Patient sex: F
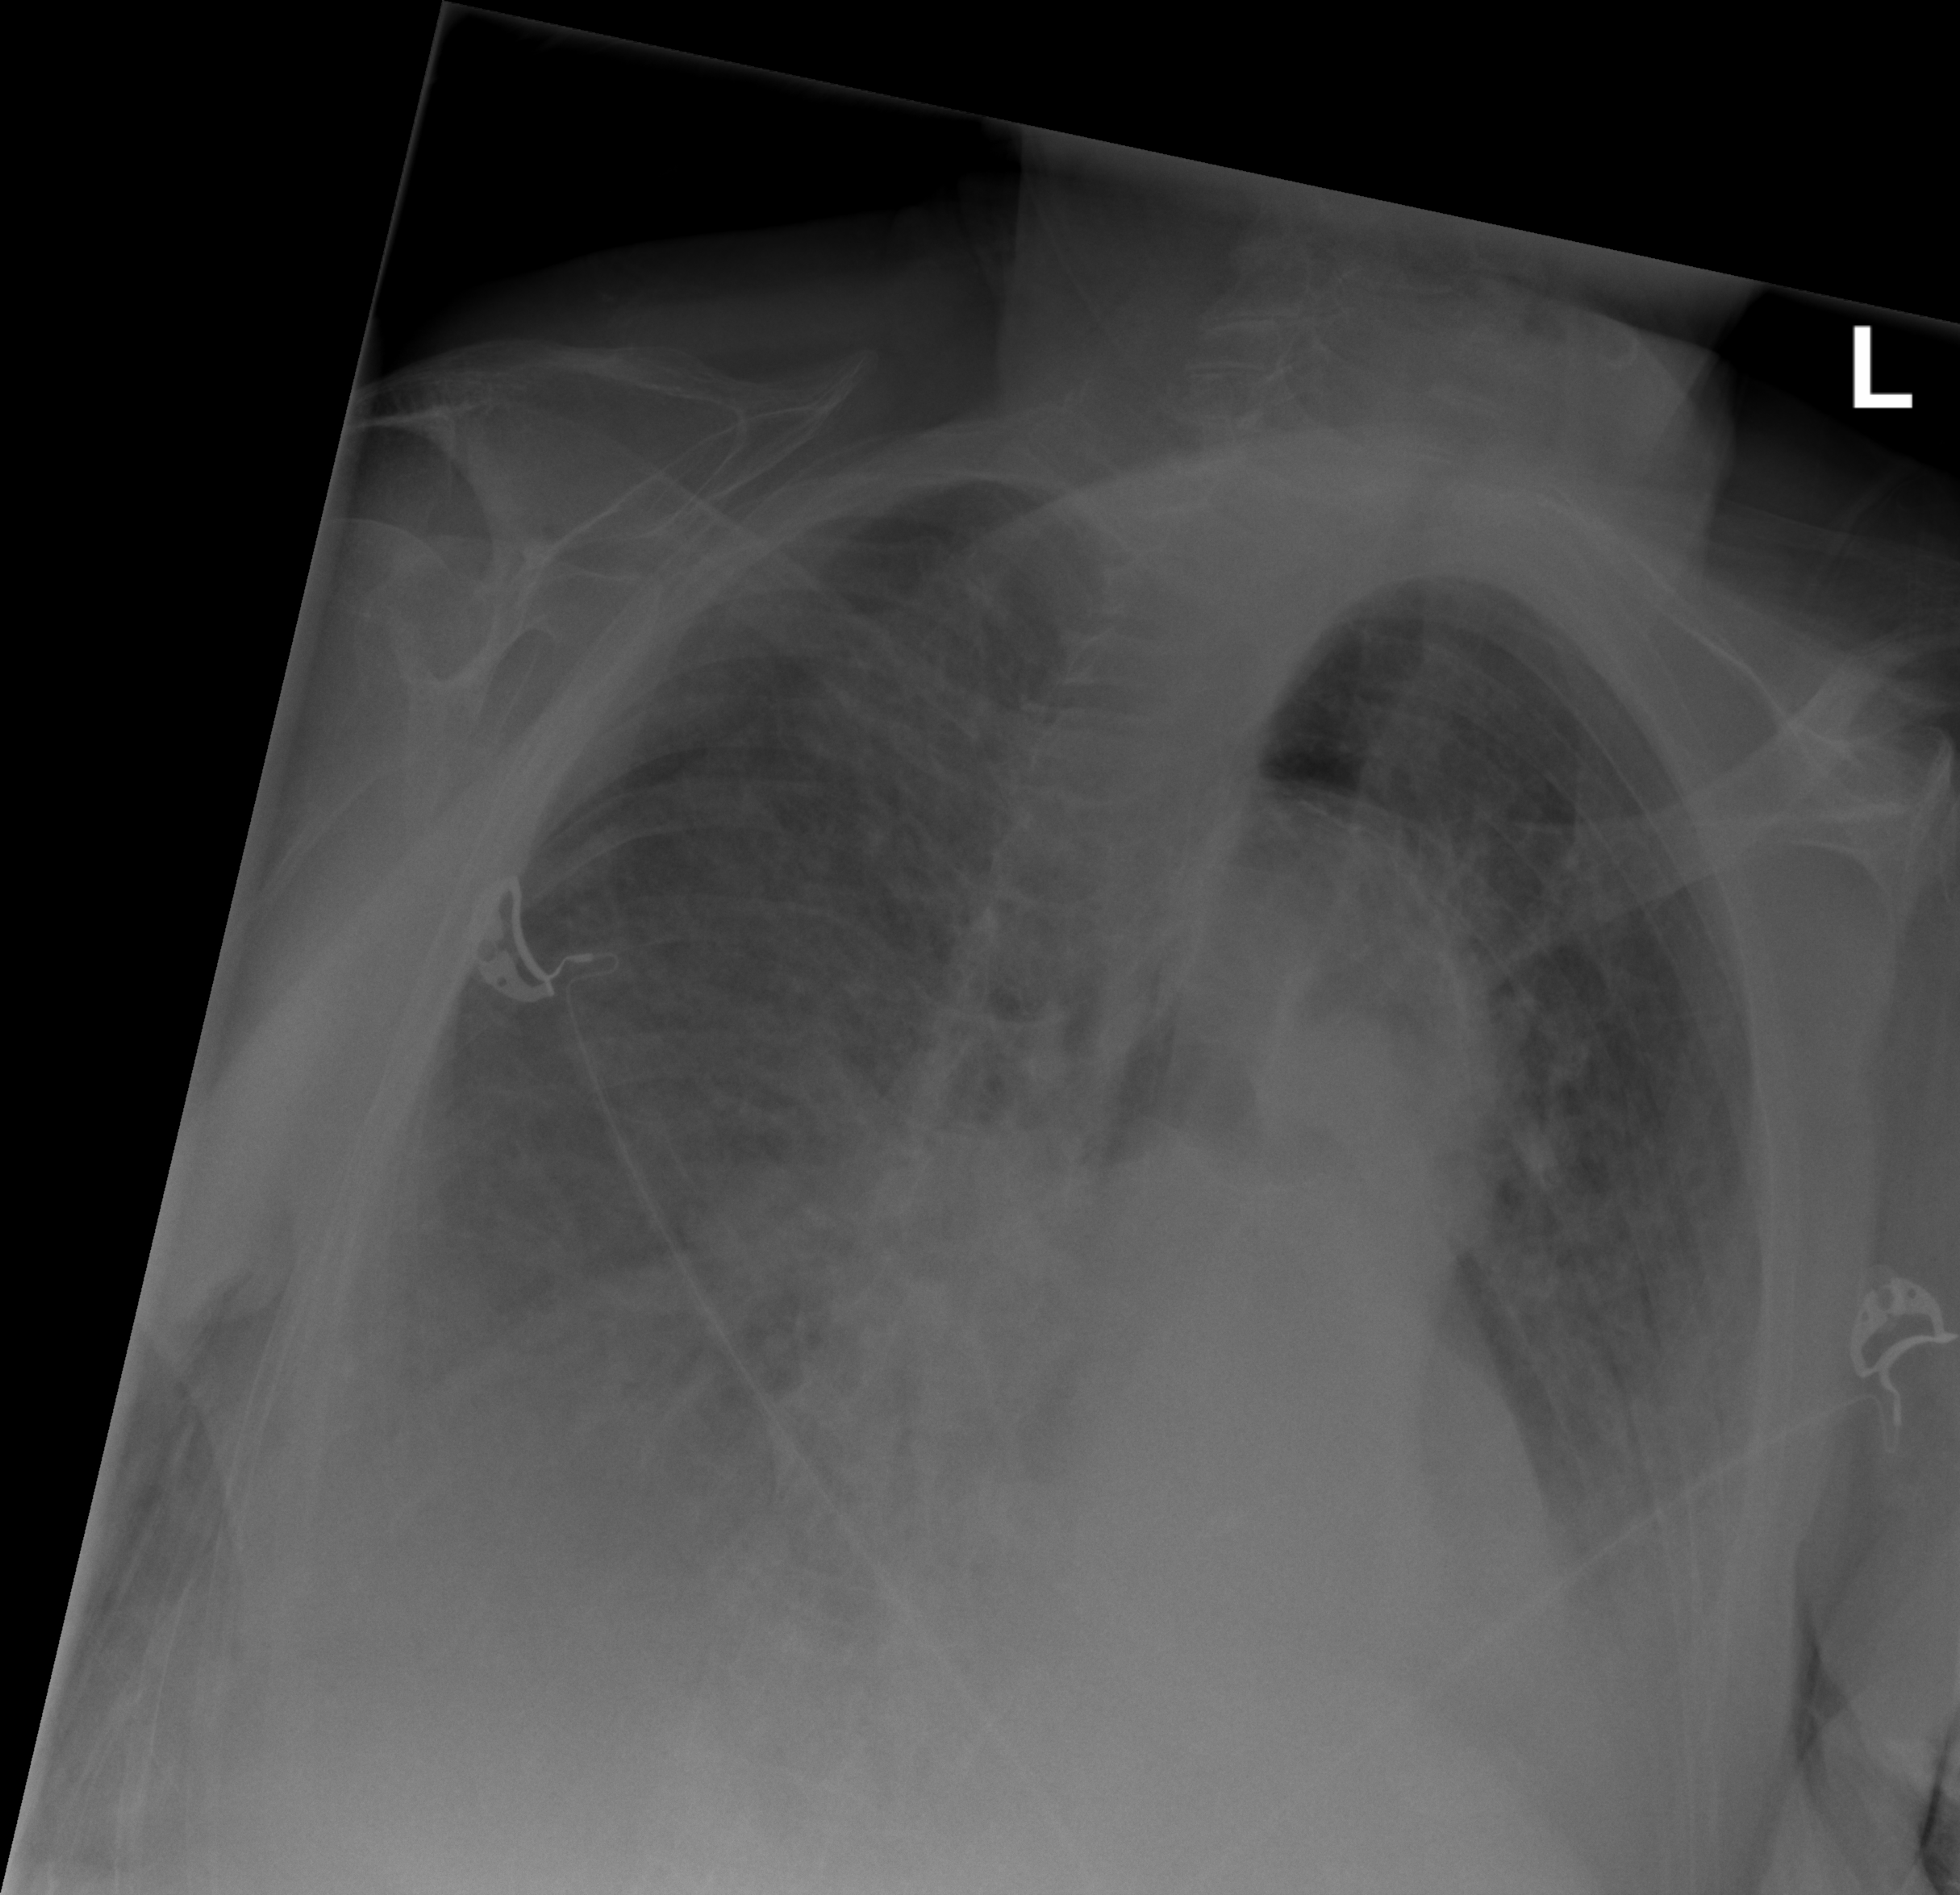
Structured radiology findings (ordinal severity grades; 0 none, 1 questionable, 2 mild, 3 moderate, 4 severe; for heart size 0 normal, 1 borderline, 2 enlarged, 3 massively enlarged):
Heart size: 2
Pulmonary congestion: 2
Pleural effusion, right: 3
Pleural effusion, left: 2
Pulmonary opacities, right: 2
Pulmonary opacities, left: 2
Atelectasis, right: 3
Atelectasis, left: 3